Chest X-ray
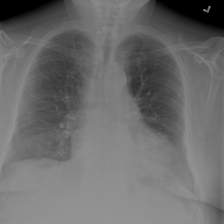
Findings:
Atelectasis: positive
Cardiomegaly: positive
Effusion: negative
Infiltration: negative
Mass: negative
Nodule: negative
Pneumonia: negative
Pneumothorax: negative
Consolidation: negative
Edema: negative
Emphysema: negative
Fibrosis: negative
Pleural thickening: negative
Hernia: negative